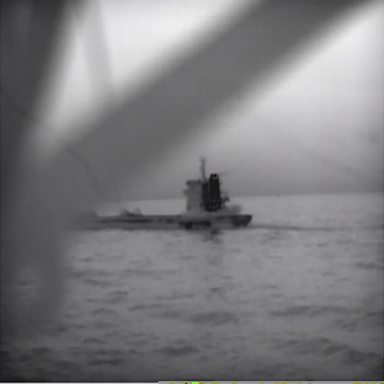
There is a liner in the infrared image.